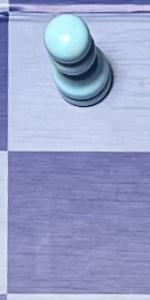
Label: Empty